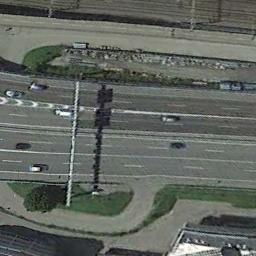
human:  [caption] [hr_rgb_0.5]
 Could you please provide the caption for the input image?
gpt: The freeway is next to a building .

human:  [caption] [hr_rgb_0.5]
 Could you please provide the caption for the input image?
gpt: The telegraph pole cast a shadow on the highway .

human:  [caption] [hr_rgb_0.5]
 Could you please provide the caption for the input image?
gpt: A straight freeway has a intersection and some small freeways are next to it .

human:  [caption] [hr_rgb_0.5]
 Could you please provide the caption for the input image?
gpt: There are green belts on both sides of the freeway, There are many cars on the freeway, And there is a sign beside the freeway .

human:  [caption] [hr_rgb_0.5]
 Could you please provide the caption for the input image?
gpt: There are green belts along the freeway .